Question: Lets say this is the start page where the user selects the page he wants to see
'''
lv.setOnItemClickListener(new OnItemClickListener(
) {
@Override
public void onItemClick(AdapterView<?> arg0, View arg1,
int position, long arg3) {
SharedPreferences preferences = getSharedPreferences("myprefs", Context.MODE_PRIVATE);
SharedPreferences.Editor editor = preferences.edit();
editor.putInt("Position_content",position);
editor.commit();
Intent newpage = new Intent(getApplicationContext(),MainActivity.class);
startActivity(newpage);
}});
'''
and this is my Mainactivity.class
'''
public void onCreate(Bundle savedInstanceState) {
super.onCreate(savedInstanceState);
setContentView(R.layout.activity_main);
ViewPager pager = (ViewPager) findViewById(R.id.pager);
FragmentManager fm = getSupportFragmentManager();
MyFragmentPagerAdapter pagerAdapter = new MyFragmentPagerAdapter(fm);
pager.setAdapter(pagerAdapter);
sharedPref = getSharedPreferences("myprefs", Context.MODE_PRIVATE);
content_selection_page = sharedPref.getInt("Position_content",0);
SharedPreferences preferences = getSharedPreferences("myprefs", Context.MODE_PRIVATE);
SharedPreferences.Editor editor = preferences.edit();
editor.putInt("final_Position_content",content_selection_page);
editor.commit(); }
'''
This is MyFragmentAdapter.java
'''
public class MyFragmentPagerAdapter extends FragmentPagerAdapter{
public static final String PREFS_NAME = "MyPrefsFile";
final int PAGE_COUNT = 52;
public MyFragmentPagerAdapter(FragmentManager fm) {
super(fm); }
@Override
public Fragment getItem(int arg0) {
MyFragment myFragment = new MyFragment();
Bundle data = new Bundle();
data.putInt("current_page", arg0+1);
myFragment.setArguments(data);
return myFragment;
}
@Override
public int getCount() {
return PAGE_COUNT;
}
@Override
public CharSequence getPageTitle(int position) {
return "Page " + ( position + 1 );
}
}
'''
This is the Fragment.java
'''
public void onCreate(Bundle savedInstanceState) {
super.onCreate(savedInstanceState);
Bundle data = getArguments();
//** Getting integer data of the key current_page from the bundle *//*
mCurrentPage = data.getInt("current_page", 0);
sharedPref = this.getActivity().getSharedPreferences("myprefs", Context.MODE_PRIVATE);
content_selection_page = sharedPref.getInt("final_Position_content",0);
}
@Override
public View onCreateView(LayoutInflater inflater, ViewGroup container, Bundle savedInstanceState) {
View v = inflater.inflate(R.layout.myfragment_layout, container,false);
TextView sub = (TextView ) v.findViewById(R.id.sub1);
TextView sub1 = (TextView ) v.findViewById(R.id.sub2);
TextView hd = (TextView ) v.findViewById(R.id.head);
content_selection_page++; //doesnt work
switch(content_selection_page){
switch stmts.....
}
return v;
}
'''
Now the problem is the user selects a choice through a list and the position is got to the switch case in the fragment.java now the viewpager doesnt seem to work. suppose if i click the list item 4 it takes me to the 3rd page and when i slide it slides it still is in the same page, how do i make it such that if i slide once it has to increment the page everytime.

instead of Content 2 i keep getting content 1
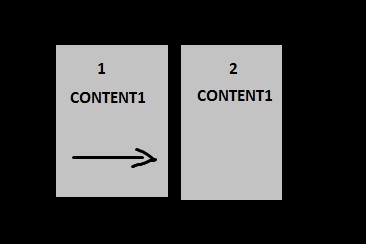
Answer: <URL>
that link helped me :)
looks like i missed
'mPager.setCurrentItem(position);'